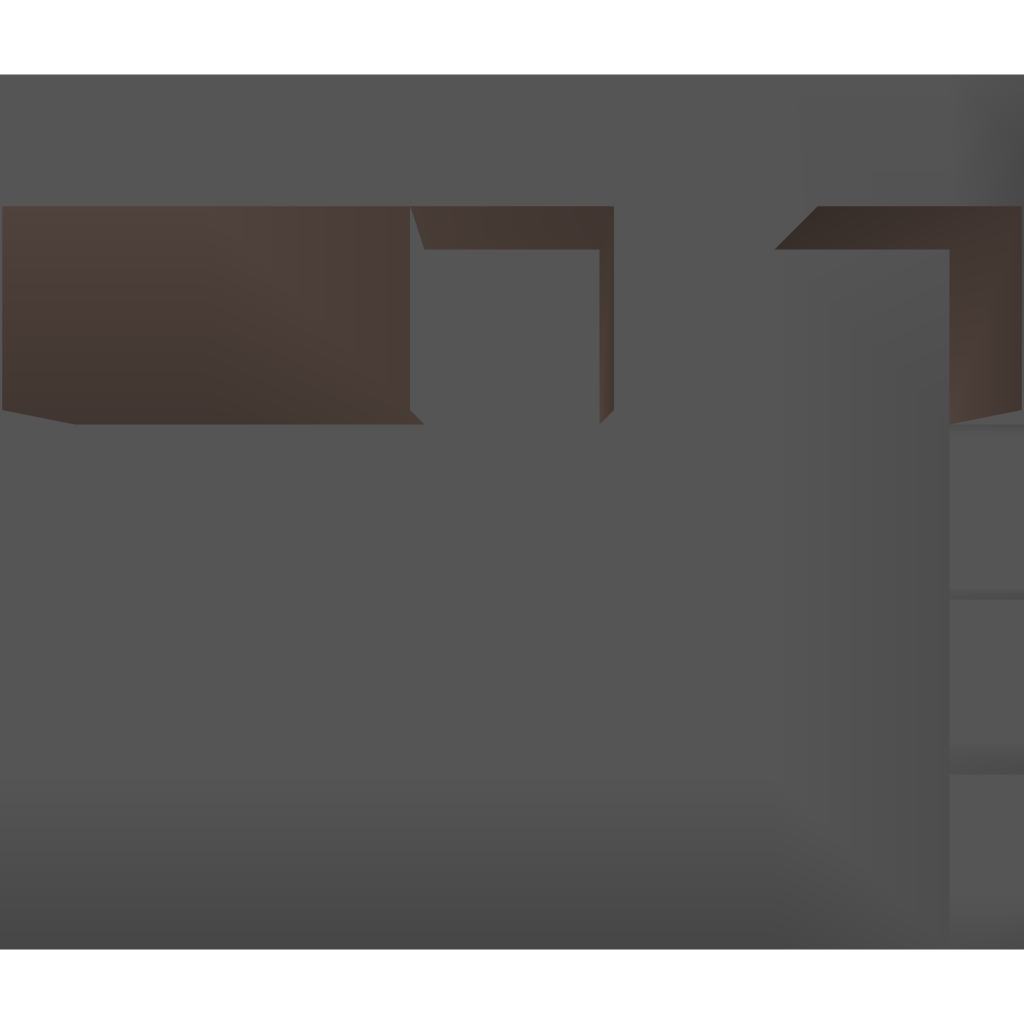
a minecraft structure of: Zombie Apocalypse!